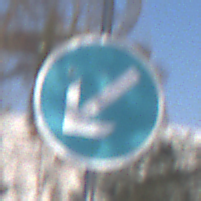
Verkehrszeichen: VorgeschriebeneVorbeifahrtLinks
Umgebung: Outdoor, Nature
Tageszeit: MorningAfternoon
Wetter: PartlyCloudy
Licht: Natural
Jahreszeit: Winter
Kontrast: HighContrast